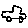
Label: car